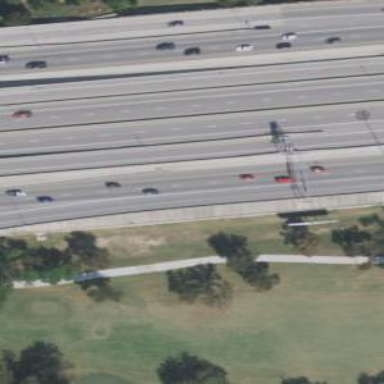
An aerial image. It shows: Motorway link.